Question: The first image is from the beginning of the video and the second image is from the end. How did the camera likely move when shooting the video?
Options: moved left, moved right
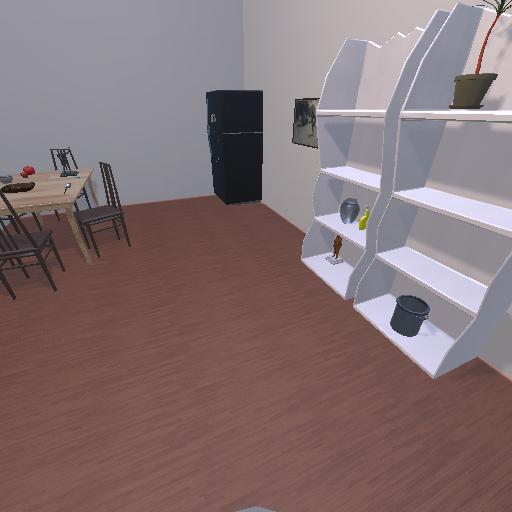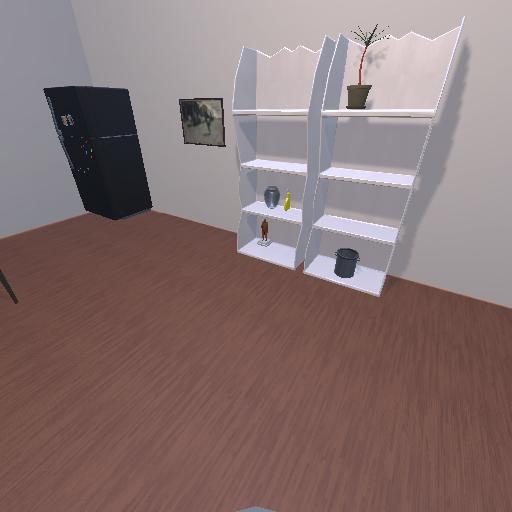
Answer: moved left